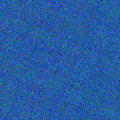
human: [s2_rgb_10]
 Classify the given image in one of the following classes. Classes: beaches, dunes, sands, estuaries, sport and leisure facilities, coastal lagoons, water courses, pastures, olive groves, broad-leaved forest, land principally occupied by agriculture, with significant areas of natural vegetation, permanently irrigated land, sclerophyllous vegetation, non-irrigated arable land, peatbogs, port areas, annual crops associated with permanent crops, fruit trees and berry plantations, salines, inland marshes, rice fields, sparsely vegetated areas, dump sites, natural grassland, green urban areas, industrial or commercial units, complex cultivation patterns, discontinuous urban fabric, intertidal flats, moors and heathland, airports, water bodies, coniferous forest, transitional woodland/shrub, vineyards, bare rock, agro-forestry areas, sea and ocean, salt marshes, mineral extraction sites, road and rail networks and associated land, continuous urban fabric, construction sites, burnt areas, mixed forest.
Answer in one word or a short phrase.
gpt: sea and ocean